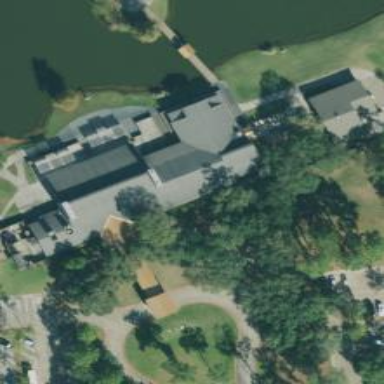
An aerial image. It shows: Golf clubhouse.